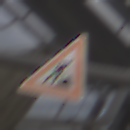
Verkehrszeichen: Arbeitsstelle
Umgebung: Roofed, Special
Tageszeit: Midday
Wetter: Overcast
Licht: Natural
Jahreszeit: NotSpecified
Kontrast: LowContrast